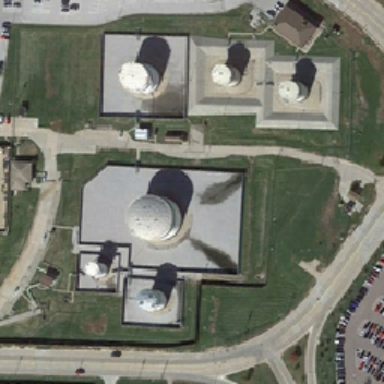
Several tanks were surrounded by several parking lots .